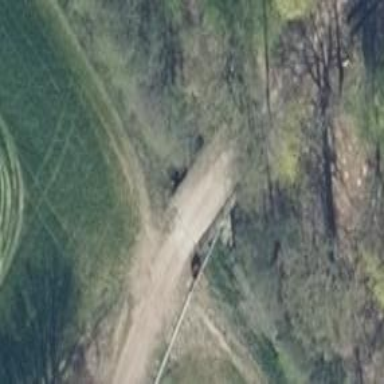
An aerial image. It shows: Gravel track on bridge with grade 2 tracktype.